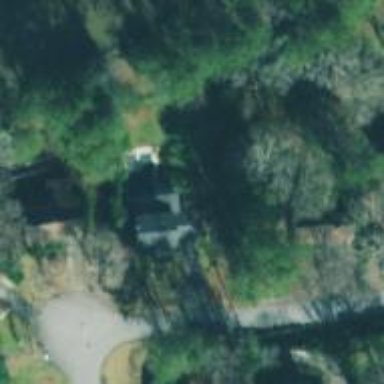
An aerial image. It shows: Simple and straightforward house.